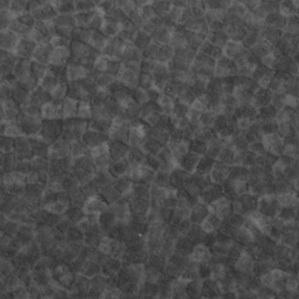
Label: non_frost